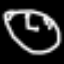
Label: clock